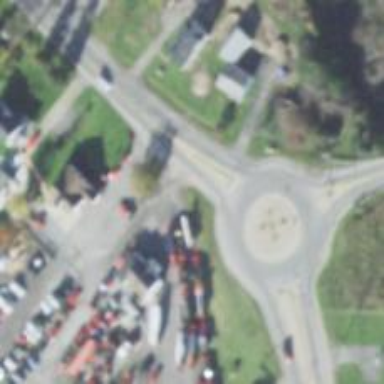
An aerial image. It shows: Tertiary road that leads to roundabout.